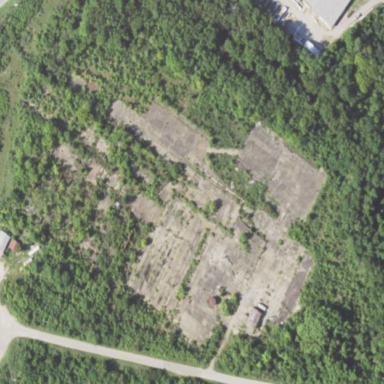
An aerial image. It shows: Historic factory.